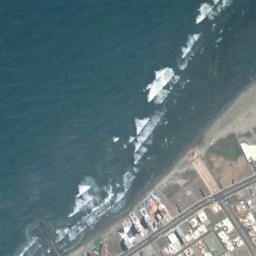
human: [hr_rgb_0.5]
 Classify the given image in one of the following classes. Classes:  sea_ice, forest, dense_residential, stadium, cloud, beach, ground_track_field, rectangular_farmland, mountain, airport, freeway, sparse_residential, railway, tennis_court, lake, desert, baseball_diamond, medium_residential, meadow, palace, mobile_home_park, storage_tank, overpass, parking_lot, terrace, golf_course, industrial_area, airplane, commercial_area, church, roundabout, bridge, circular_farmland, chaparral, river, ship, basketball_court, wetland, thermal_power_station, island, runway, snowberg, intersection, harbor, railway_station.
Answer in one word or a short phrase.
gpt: beach